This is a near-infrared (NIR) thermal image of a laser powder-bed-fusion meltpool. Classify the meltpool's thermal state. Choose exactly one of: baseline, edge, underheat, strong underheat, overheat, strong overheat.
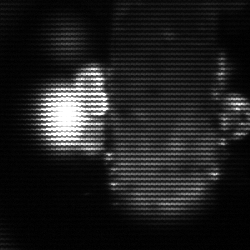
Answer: strong underheat